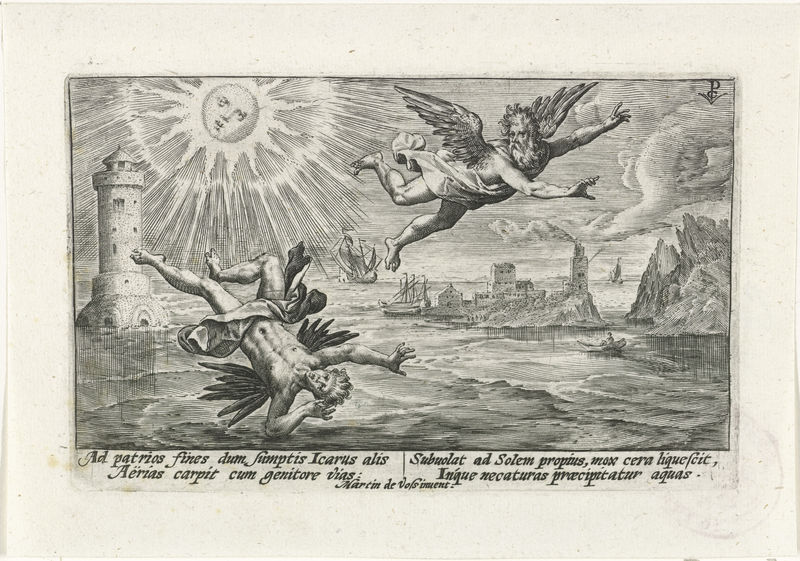
Titel: De val van Icarus
Künstler: Crispijn van de (I) Passe
Standort: Amsterdam
Institution: Rijksmuseum
Schlagwörter: berg, felsen, flügel, meer, wasser, wolken, haus, bart, gesicht, niederlande, sonne, insel, vater, boot, fliegen, turm, engel, schiff, schiffe, schrift, ort, segelschiff, warm, fels, klippen, flucht, ruine, knabe, strahlen, leuchtturm, druck, druckgraphik, mythologie, wachs, griechen, fall, sturz, kupferstich, sohn, schmelzen, ertrinken, ikarus, dädalus, solke, icarus, 1550, griecen